Question: Here is my graph, but it seems like over line x axis after 9. Anyone can help me to edit it?
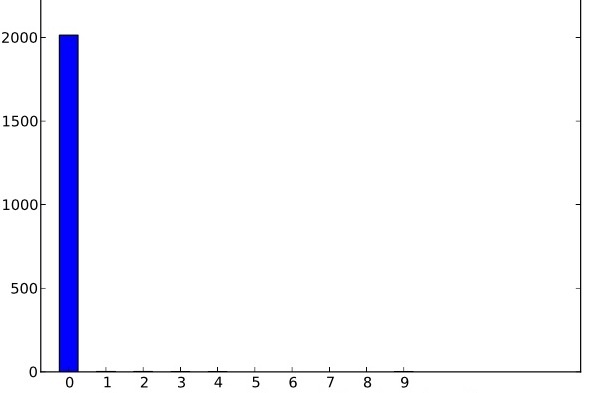
Answer: You can set the x limits with a range, using either pyplot's 'xlim' or with the object oriented interface 'ax.set_xlim'. Both take a range as arguments. So if you wanted to set the x-axis to be between 5 and 10, you just do:
'plt.xlim((5,10))'
---
## Example Graph
Given some initial boilerplate to set up a graph:
'''
import matplotlib as mpl
import matplotlib.pyplot as plt
import numpy as np
fig = plt.figure()
ax = fig.add_subplot(111)
ax.set_ylim((0, 2100))
ax.bar(0, 2000, width=5)
ax.bar(100, 500, width=5)
ax.bar(40, 1500, width=5)
'''
You can then use 'set_xlim' to change the x limits:
'''
ax.set_xlim((-50,150))
ax.set_xticks(np.arange(-50, 150, 20))
plt.show()
'''

---
## Generalizing + Log Scales
More generally, it's 'plt.xlim(left, right)' where left and right are the left and right boundaries you want for the graph. The units are always going to be the same as the data you feed in. Even if you use a log scale, the values you pass to 'xlim' will be applied to the normal scale (e.g., '(0, 100)' would go to '(0, 10**2)' on the log graph)
You can use it with a log scale just the same way (but it's a bit finickier). To get a log scale, you just need to change the xscale with 'ax.set_xscale("log")'